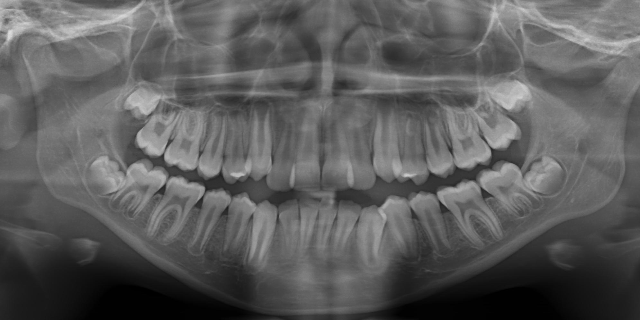
adult